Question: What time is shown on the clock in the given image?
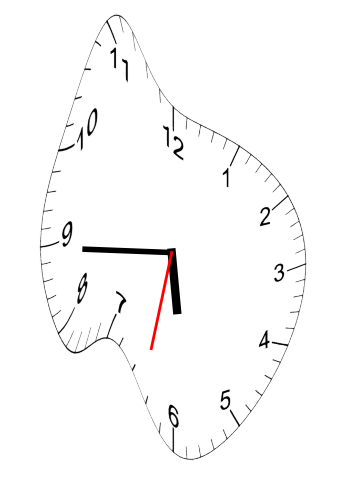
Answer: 05:44:32